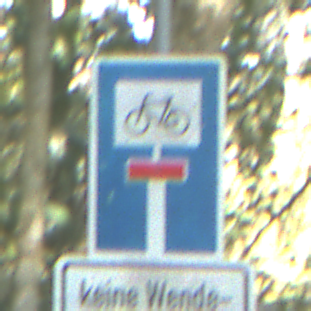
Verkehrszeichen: SackgasseRadverkehrDurchlaessig
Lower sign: HinweisGeaenderteVorfahrtVerkehrsfuehrungVerkehrsregelung3
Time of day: Midday
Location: Outdoor (Nature)
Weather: Clear
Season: NotSpecified
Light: Natural